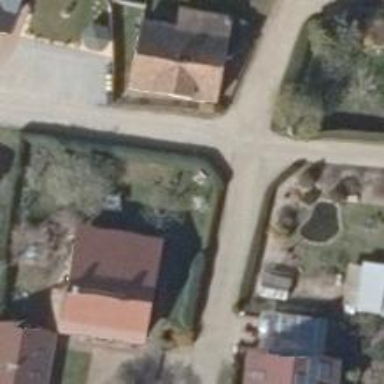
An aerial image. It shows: Residential road.